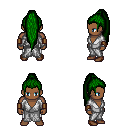
a pixel art fantasy rpg character, male body template, human, dark skin, white robe, white pants, green extra-long topknot hairstyle, leather bracers, brown shoes, four views (front, back, left, right), 2x2 character sprite sheet, small pixel art, hard edges, no anti-aliasing